Question: I got a problem with tabcontrol.
When I change the DrawMode to ownderdrawfixed, the borderstyle of the tabcontrol changes from "fixedsingle" to "3dfixed" but there's no such a property of tabcontrol borderstyle. the closest thing to borderstyle of tabcontrol is the appearance which didnt change.

look at the picture above to understand what I am talking about.
is there any way to change to color of the tabpage title without ownerdraw so I will not have to use ownerdraw?
or how can I fix the borderstyle of the tabcontrol?
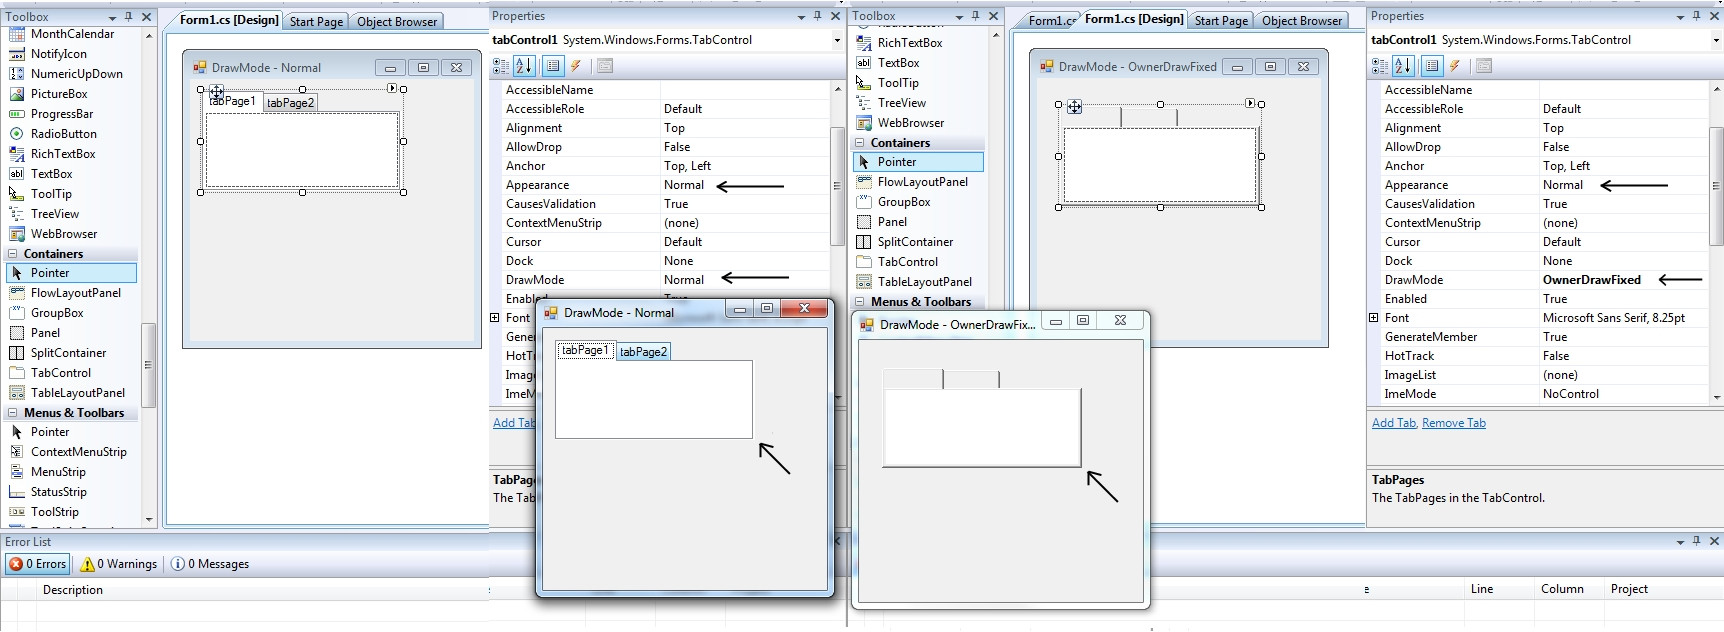
Answer: When you set a control to ownerdraw, you are specifically saying "I will handle all drawing for this control". This disables the visual styles rendering completely.
In order to render a control with visual styles, you'll need to use the facilities found in the <URL> - You'll need to call it, passing 'VisualStyleElements' to render.
See also this question about treeview ownerdraw: <URL>